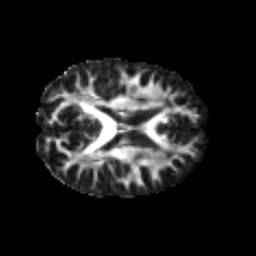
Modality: FA
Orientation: axial
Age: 28
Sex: male
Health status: healthy